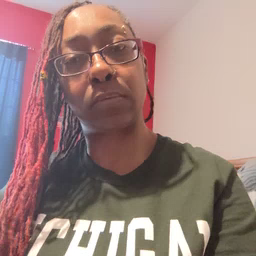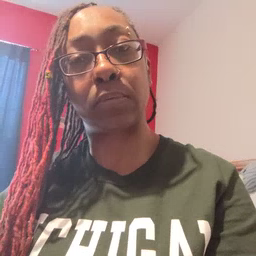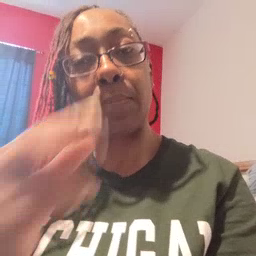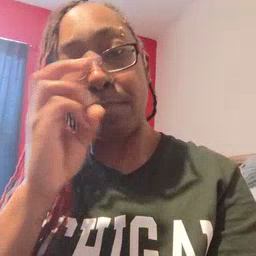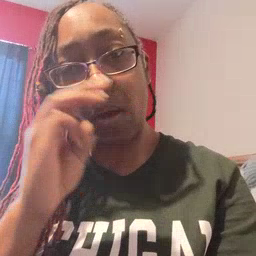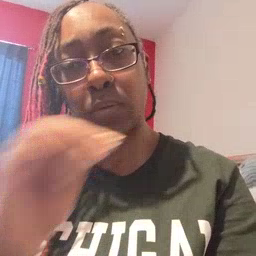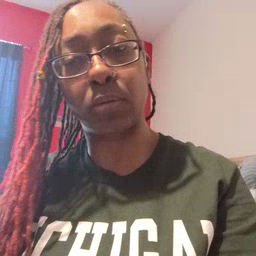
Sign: mouse